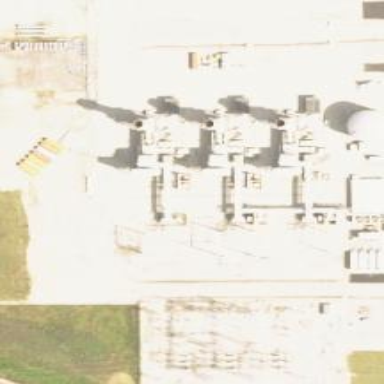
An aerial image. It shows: Gas turbine generator.